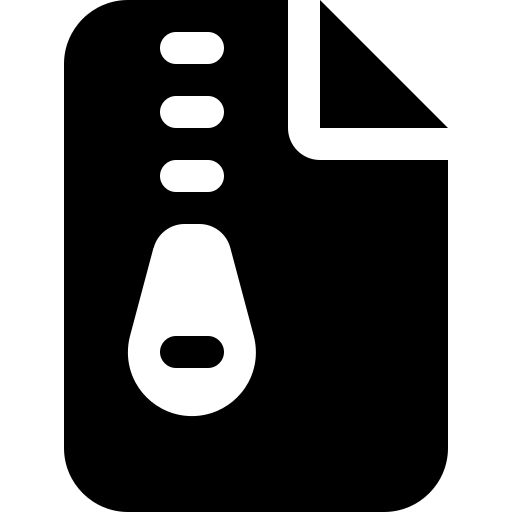
Tags: icon, FontAwesome, fa-icon, solid, file, zipper